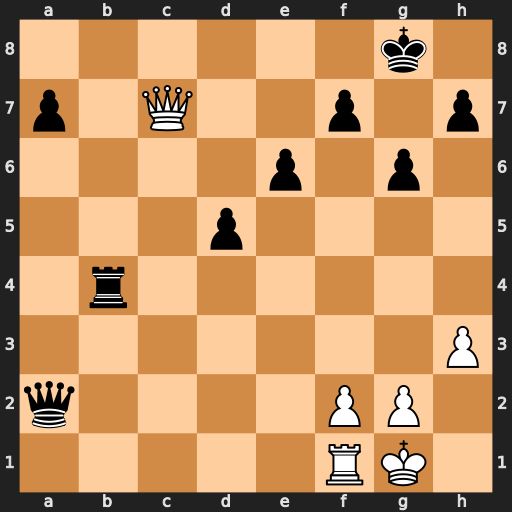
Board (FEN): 6k1/p1Q2p1p/4p1p1/3p4/1r6/7P/q4PP1/5RK1
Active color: w
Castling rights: -
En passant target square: -
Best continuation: Qc8+ Kg7 Qc3+ d4 Qxb4